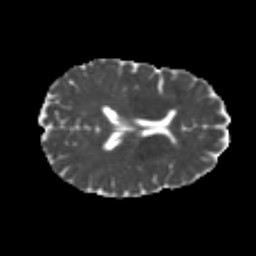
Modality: MD
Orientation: axial
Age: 26
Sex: female
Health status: healthy
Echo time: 0.074 s